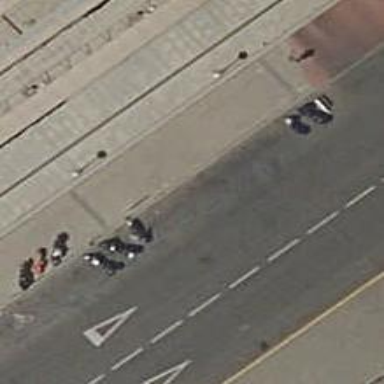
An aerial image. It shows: Motorcycle parking area.